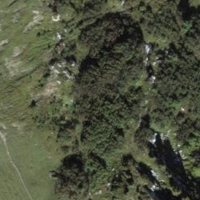
EUNIS habitat code: 23
Species observed at this site:
Astrantia major